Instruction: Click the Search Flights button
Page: home
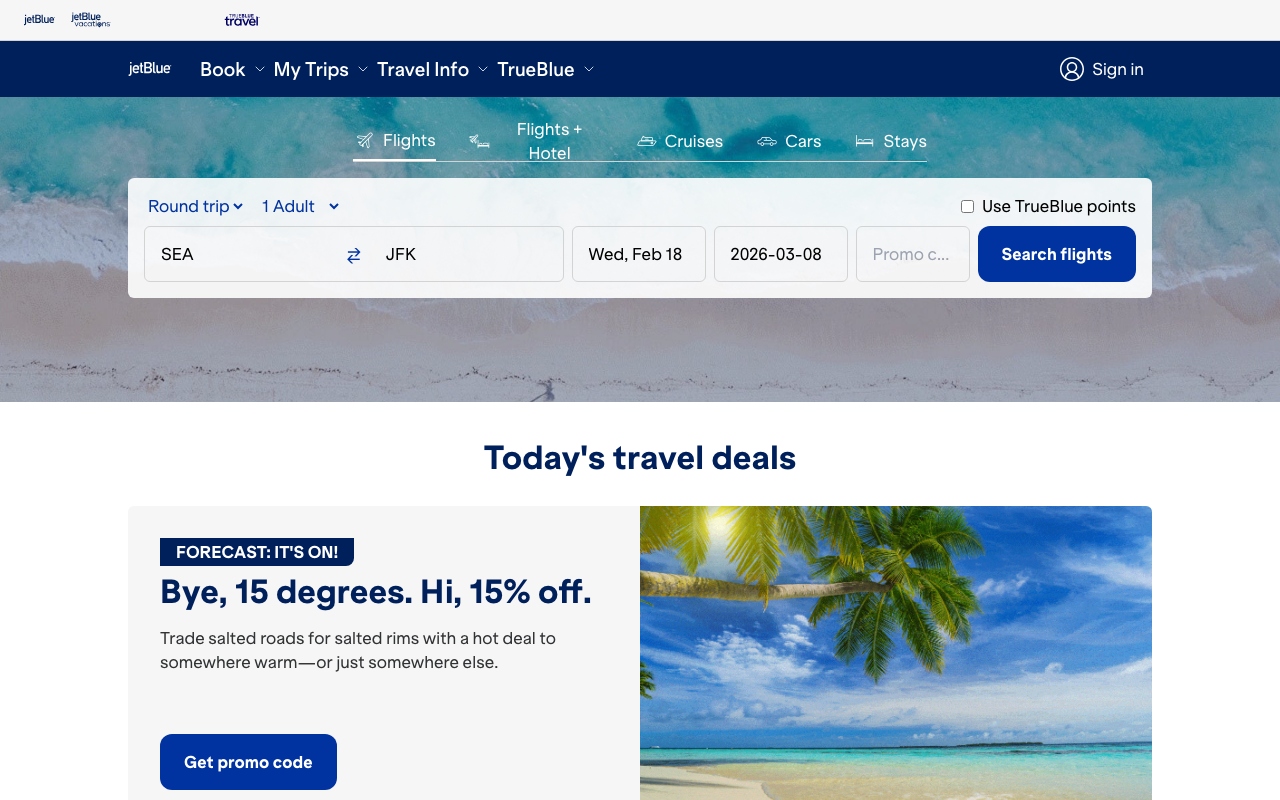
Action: click